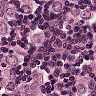
Metastatic tissue present: yes